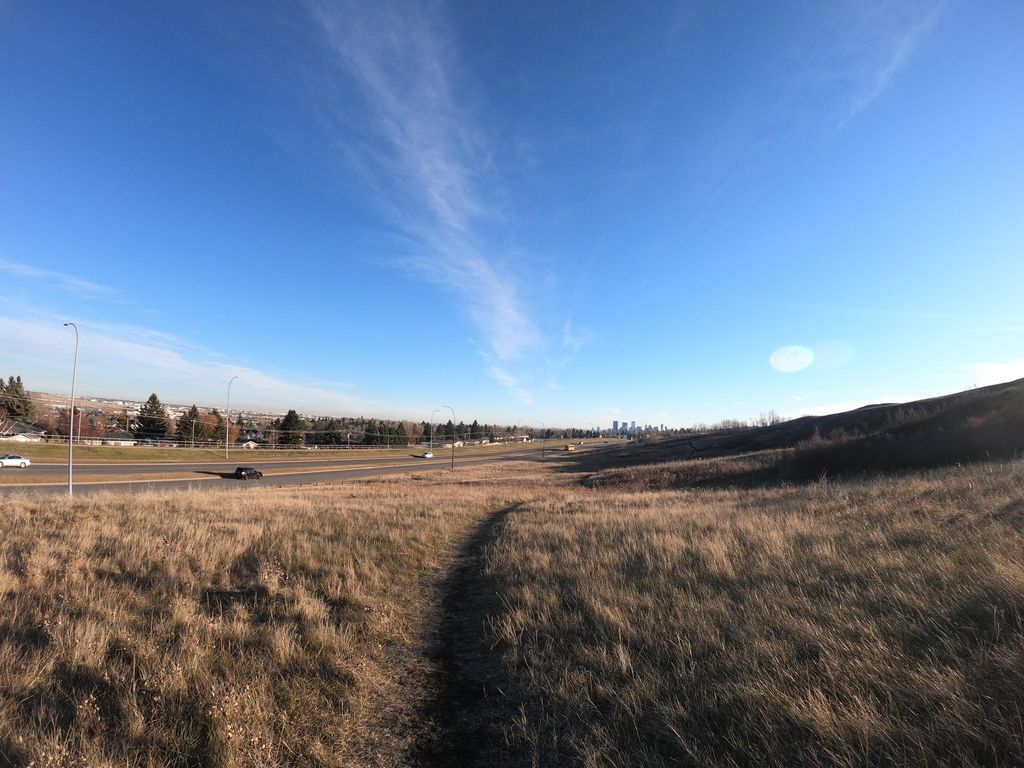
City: calgary